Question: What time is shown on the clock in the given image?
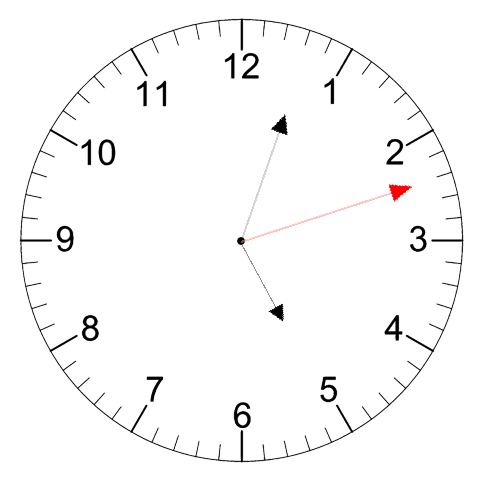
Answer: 05:03:12